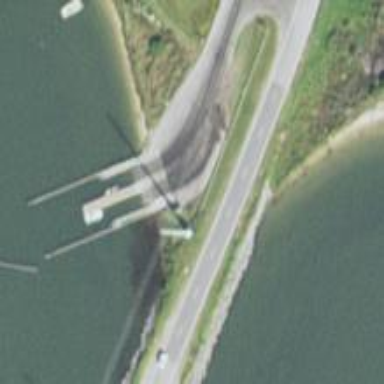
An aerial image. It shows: Slipway on service road for leisure land activities.